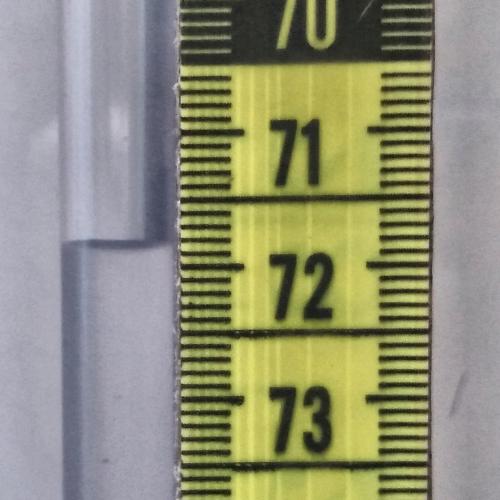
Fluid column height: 71.8 cm